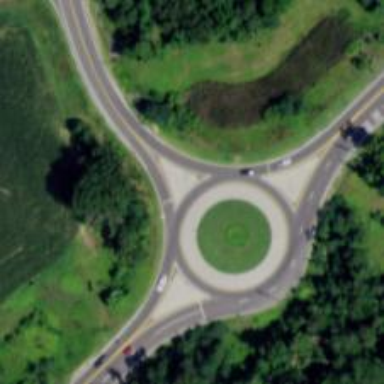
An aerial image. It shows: Secondary road leading to roundabout.